Interaction volume radius: 10 \u00c5
Interaction volume height: 30 \u00c5
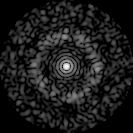
Disorder parameter: 0.8431